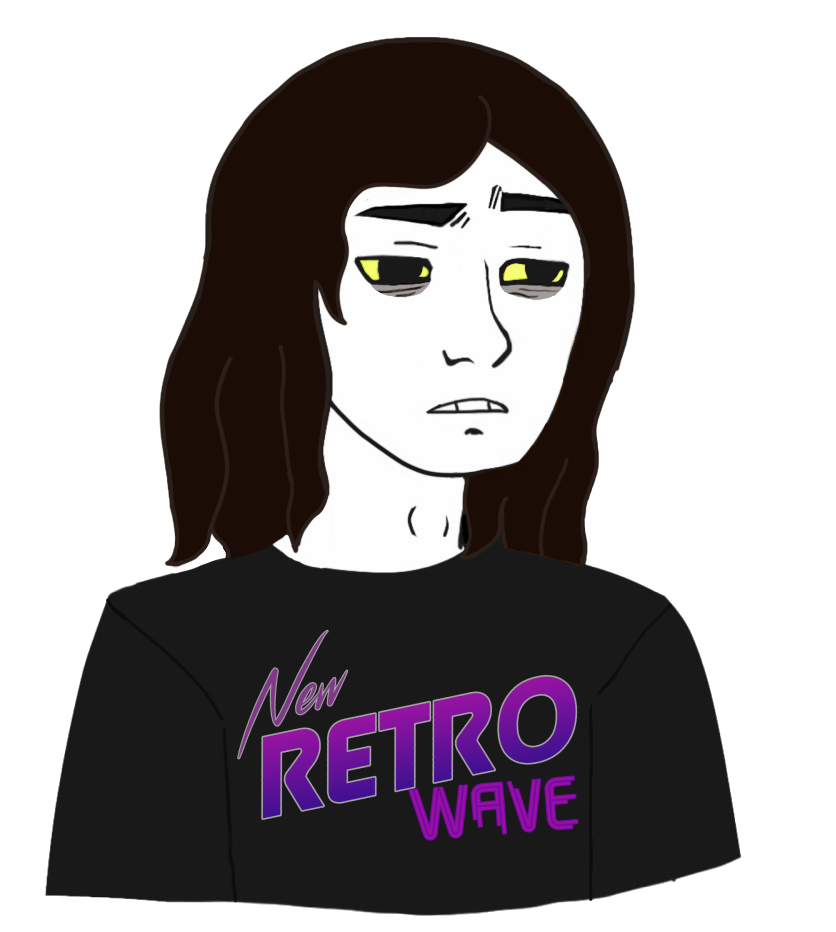
Label: 5_Twinkjak